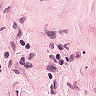
Metastatic tissue present: no